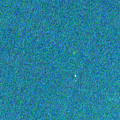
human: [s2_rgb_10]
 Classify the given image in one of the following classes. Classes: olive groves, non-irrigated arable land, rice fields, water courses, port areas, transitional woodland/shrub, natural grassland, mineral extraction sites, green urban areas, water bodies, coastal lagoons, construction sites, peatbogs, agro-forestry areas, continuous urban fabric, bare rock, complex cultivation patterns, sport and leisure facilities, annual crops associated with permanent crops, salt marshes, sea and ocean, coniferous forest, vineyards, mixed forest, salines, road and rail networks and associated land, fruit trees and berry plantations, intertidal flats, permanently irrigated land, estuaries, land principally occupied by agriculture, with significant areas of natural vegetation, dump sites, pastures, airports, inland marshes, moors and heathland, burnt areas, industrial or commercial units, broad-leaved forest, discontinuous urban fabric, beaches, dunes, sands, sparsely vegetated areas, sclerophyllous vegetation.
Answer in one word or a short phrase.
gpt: sea and ocean